Question: I use Webstorm. I prepared a form in page6 with the method "get". But the app.get doesn't work. There aren't any errors. it seems APP.JS ignores.
in PAGE6.EJS
'''
<form action="/page6" method="get" >
<input type="email" class="form-control" id="to">
<button type="submit" class="btn btn-success">Send</button>
</form>
'''
in the APP.JS
'''
app.get("/page6",(res,req)=>{
console.log("Ok.Done.");
});
'''

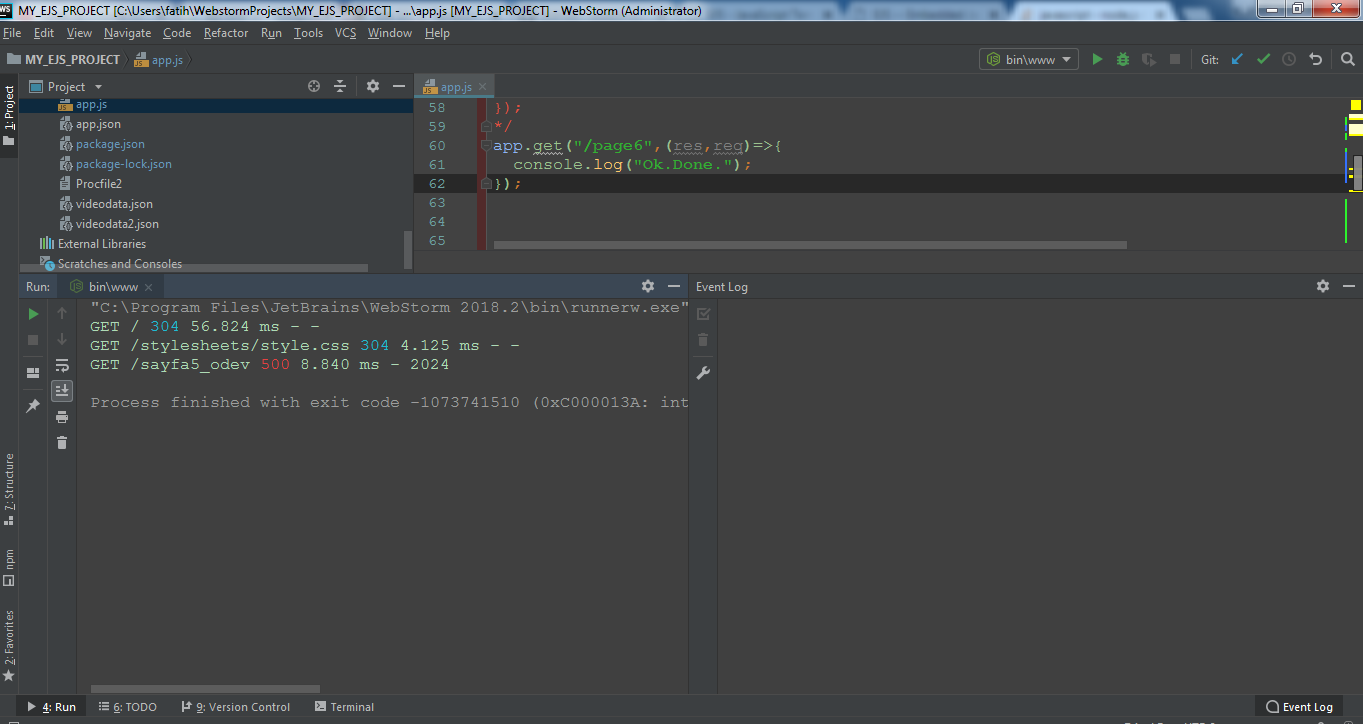
Answer: in the PAGE6.JS
'''
router.get ('/page6",(res,req)=>{
console.log("Ok.Done.");
});
'''
I think the get method is handled by the JS of router page, not the APP.JS. it may be about webstorm properties.